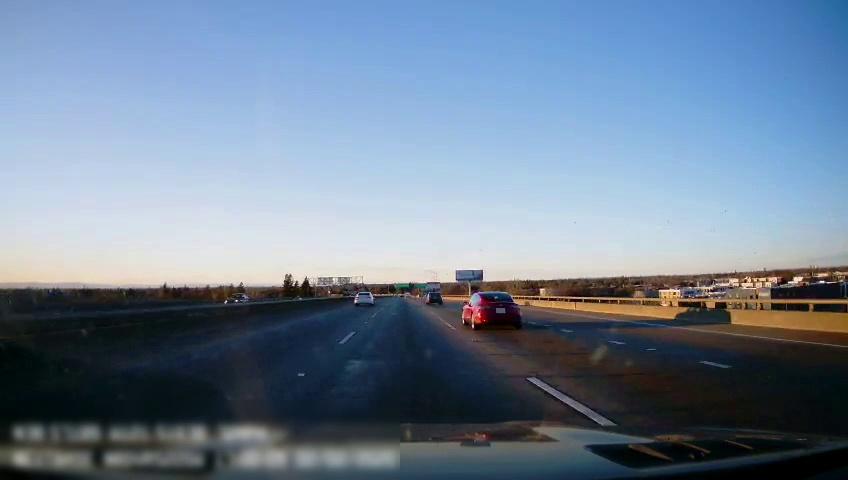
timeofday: Day
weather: Sunny
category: Drivable Space
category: Vehicles | Car
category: Vehicles | Car
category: Vehicles | Car
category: Vehicles | Car
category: Lanes | Current Lane
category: Lanes | Current Lane
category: Lanes | Alternate Lane
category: Lanes | Alternate Lane